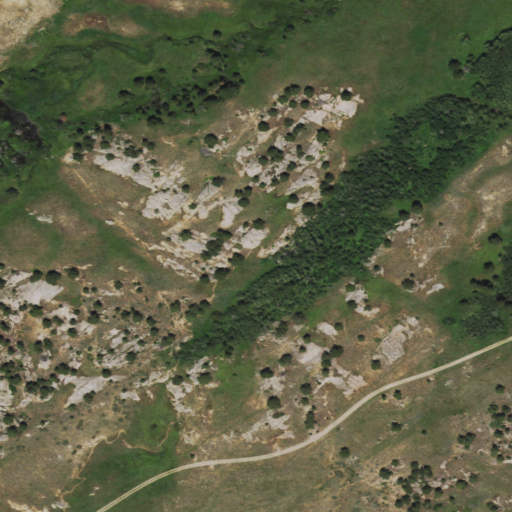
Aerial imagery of plain(s) in Wyoming named Cummings Park containing shrub, grassland, woody wetlands, evergreen forest, and herbaceous wetlands